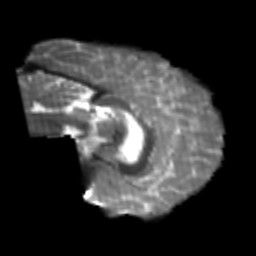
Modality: T2w
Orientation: sagittal
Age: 24
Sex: male
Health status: healthy
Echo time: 0.074 s